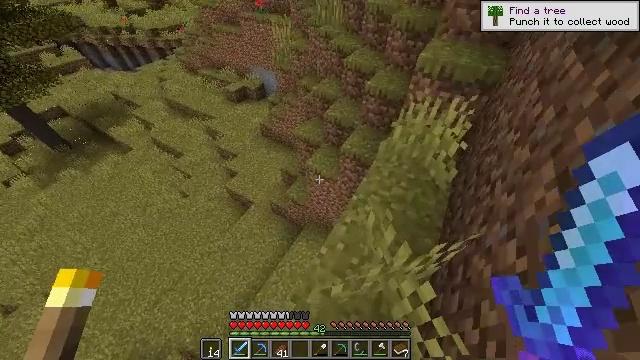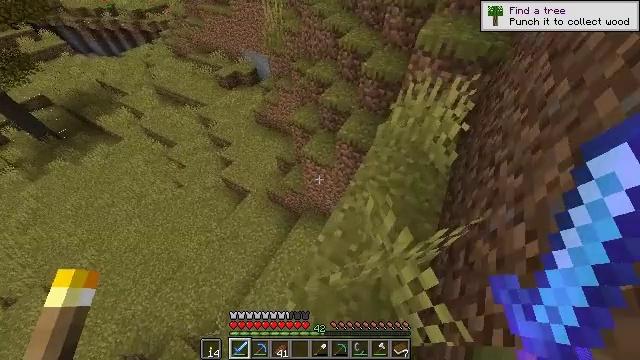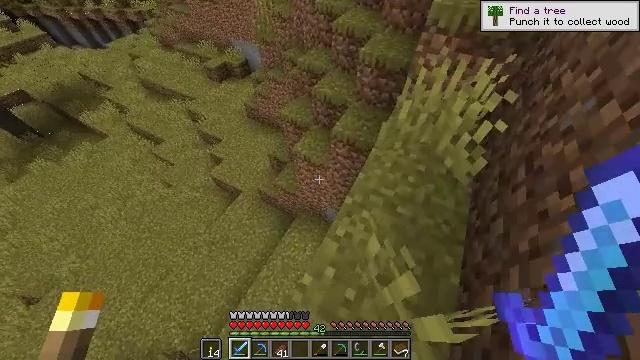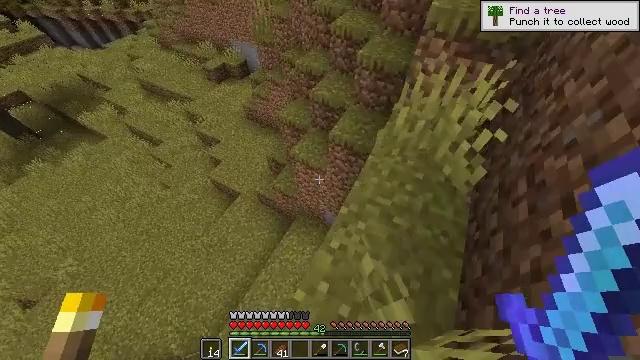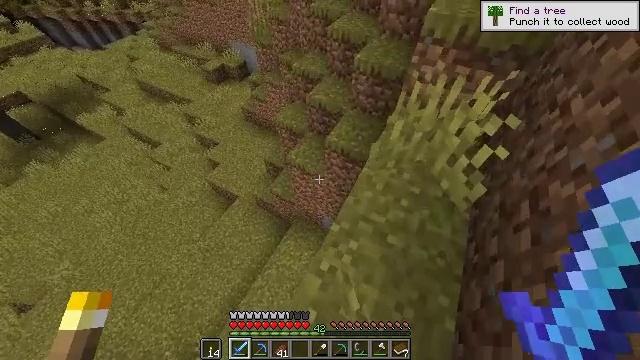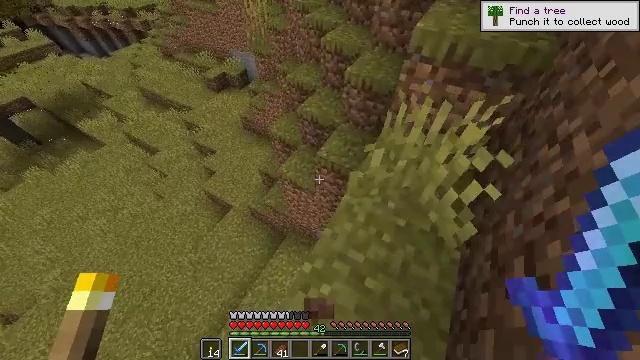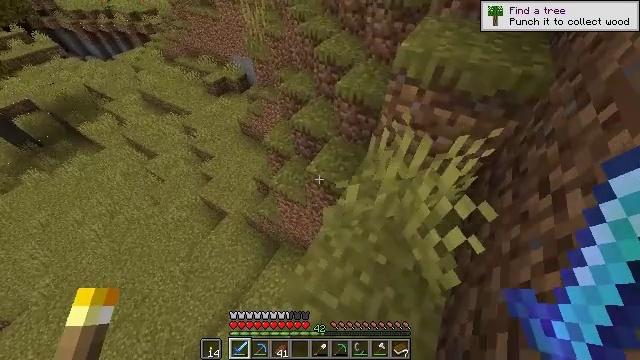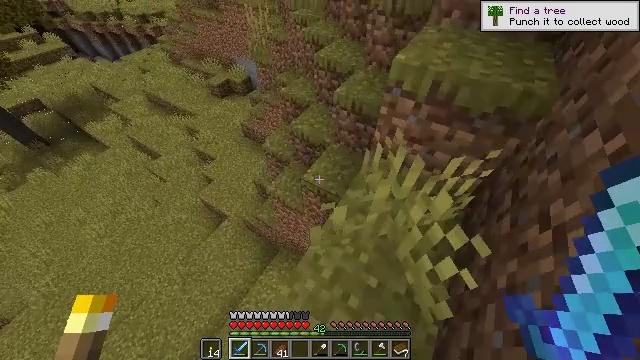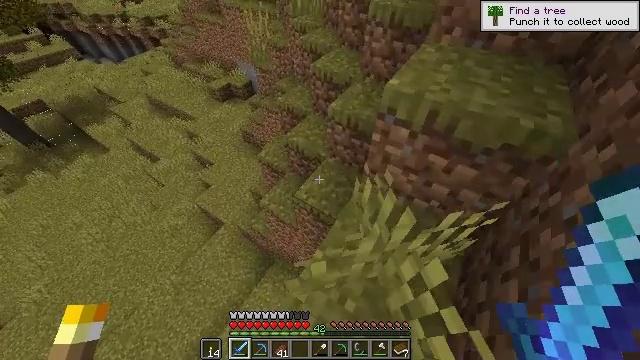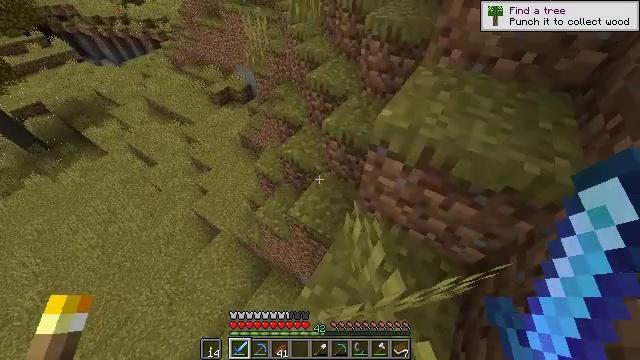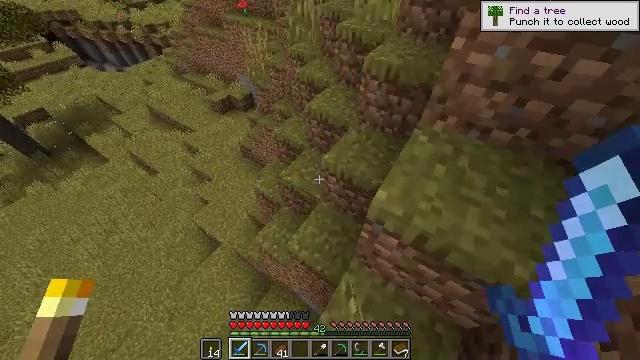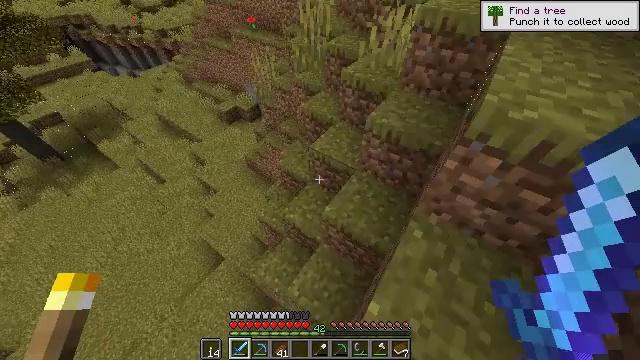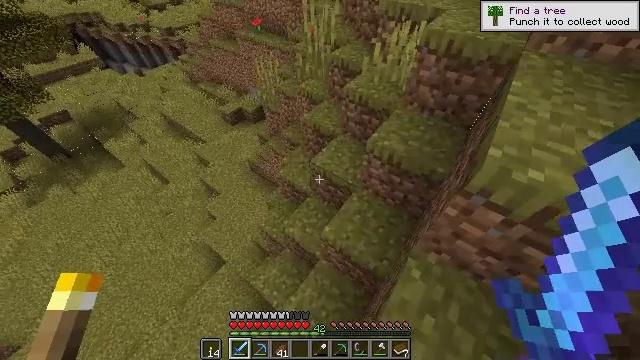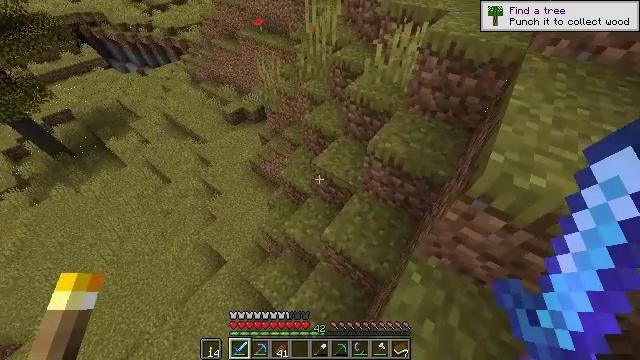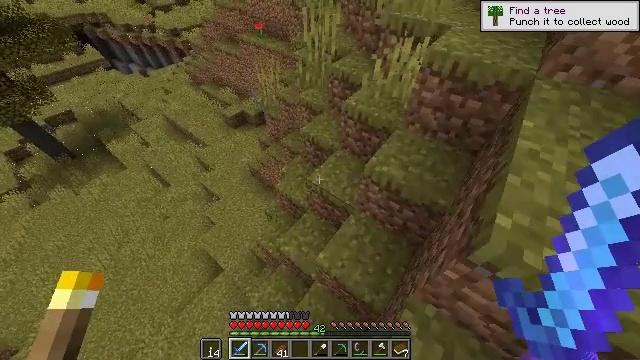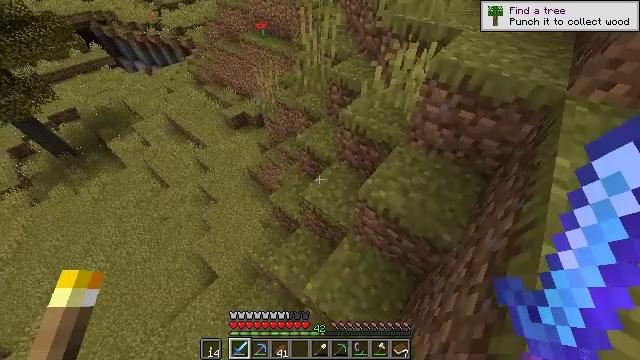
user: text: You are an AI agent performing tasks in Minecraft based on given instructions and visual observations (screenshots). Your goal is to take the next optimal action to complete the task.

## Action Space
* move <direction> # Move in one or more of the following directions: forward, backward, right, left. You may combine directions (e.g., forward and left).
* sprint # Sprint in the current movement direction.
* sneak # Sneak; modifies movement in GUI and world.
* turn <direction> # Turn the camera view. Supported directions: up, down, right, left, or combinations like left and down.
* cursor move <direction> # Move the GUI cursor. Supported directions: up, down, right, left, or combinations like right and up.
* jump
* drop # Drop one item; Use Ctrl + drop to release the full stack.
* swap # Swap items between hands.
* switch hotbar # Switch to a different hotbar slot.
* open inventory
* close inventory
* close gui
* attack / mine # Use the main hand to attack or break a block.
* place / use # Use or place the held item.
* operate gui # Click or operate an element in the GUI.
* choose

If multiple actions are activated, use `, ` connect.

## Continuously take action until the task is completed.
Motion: motion action
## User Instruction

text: Pick up the enchanting table.
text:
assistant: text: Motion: move forward, sprint, turn right and down
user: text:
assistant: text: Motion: move forward and move right, sprint, turn down
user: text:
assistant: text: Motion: move forward and move right, sprint
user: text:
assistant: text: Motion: move forward and move right, sprint
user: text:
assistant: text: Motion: move forward and move right, sprint, turn left and up
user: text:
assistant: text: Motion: move forward and move right, sprint
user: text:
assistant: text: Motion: move forward, sprint, turn left
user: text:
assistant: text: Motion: move forward, sprint
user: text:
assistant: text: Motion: move forward, sprint, jump
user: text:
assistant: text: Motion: move forward, sprint, jump
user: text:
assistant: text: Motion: move forward and move right, sprint, turn left, jump
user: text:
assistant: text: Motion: move forward and move right, sprint, turn left, jump
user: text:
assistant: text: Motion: move forward and move right, sprint
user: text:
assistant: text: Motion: move forward and move right, sprint
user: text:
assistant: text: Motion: move forward and move right, sprint, turn left
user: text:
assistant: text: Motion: move forward, sprint
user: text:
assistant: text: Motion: move forward, sprint
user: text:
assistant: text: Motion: move forward, sprint, turn left
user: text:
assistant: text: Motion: move forward, sprint, turn left
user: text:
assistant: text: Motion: move forward, sprint
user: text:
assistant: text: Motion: move forward, sprint
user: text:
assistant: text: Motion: move forward and move left, sprint
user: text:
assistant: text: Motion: move forward and move left, sprint
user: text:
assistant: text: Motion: move forward and move left, sprint
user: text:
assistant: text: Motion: move forward and move left, sprint
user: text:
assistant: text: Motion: move forward and move left, sprint
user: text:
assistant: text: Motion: move forward, sprint
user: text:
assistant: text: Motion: move forward, sprint
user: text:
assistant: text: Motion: move forward, sprint
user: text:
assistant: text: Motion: move forward, sprint